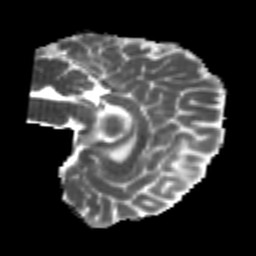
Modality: MD
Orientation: sagittal
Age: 20
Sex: female
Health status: healthy
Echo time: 0.074 s